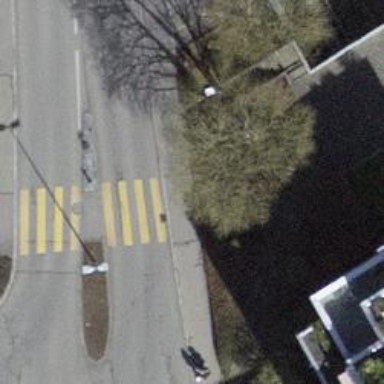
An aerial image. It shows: Marked crossing with visible markings.